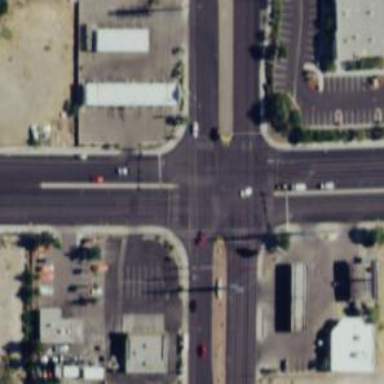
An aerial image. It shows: Solid stop line on the road.